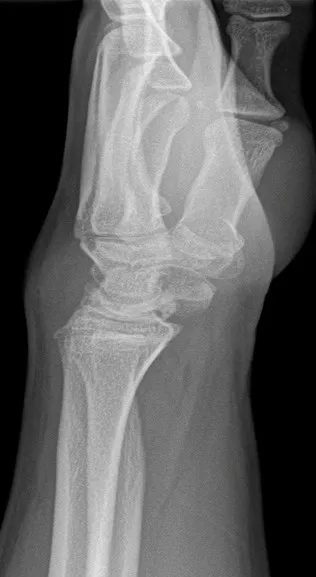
Lateral radiographs wrist showed a densification of the lunate with a flattened and irregular appearance of the lunate, without signs of osteoarthritis.
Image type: radiology (x_ray)